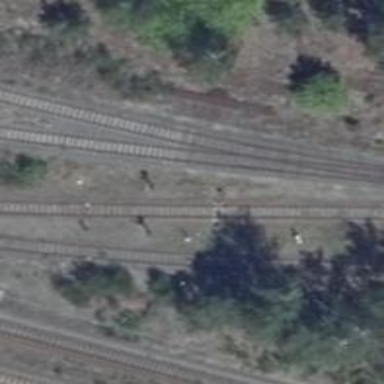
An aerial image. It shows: Railway yard in service.